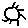
Label: sun